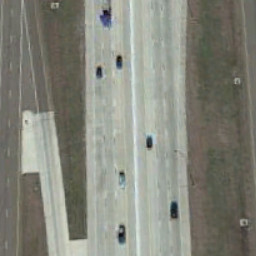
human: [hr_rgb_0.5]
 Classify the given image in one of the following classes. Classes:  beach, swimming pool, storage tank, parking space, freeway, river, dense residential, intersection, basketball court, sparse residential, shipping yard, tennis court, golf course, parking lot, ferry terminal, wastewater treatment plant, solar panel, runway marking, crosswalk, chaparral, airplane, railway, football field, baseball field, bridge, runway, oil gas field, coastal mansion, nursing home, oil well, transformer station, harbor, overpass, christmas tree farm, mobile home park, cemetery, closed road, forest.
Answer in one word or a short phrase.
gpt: freeway